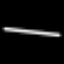
Label: line